Aerial crown-view tile of a tropical tree (Barro Colorado Island, Panama), acquired 20241014:
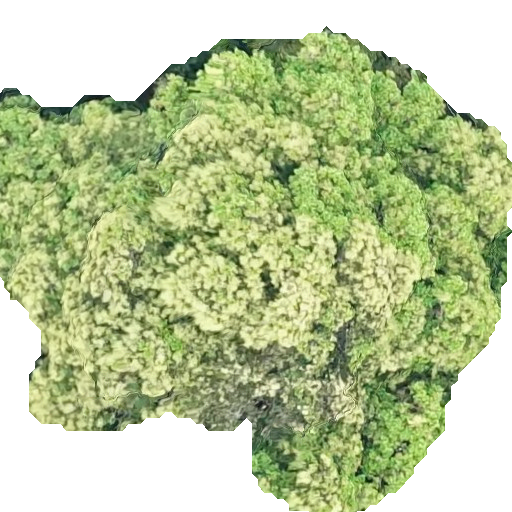
Species: Prioria copaifera
GBIF accepted scientific name: Prioria copaifera
Crown area: 284.969 m²